Field crop: tomato
Growth stage: 2
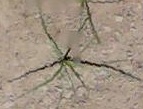
Species: cyperus